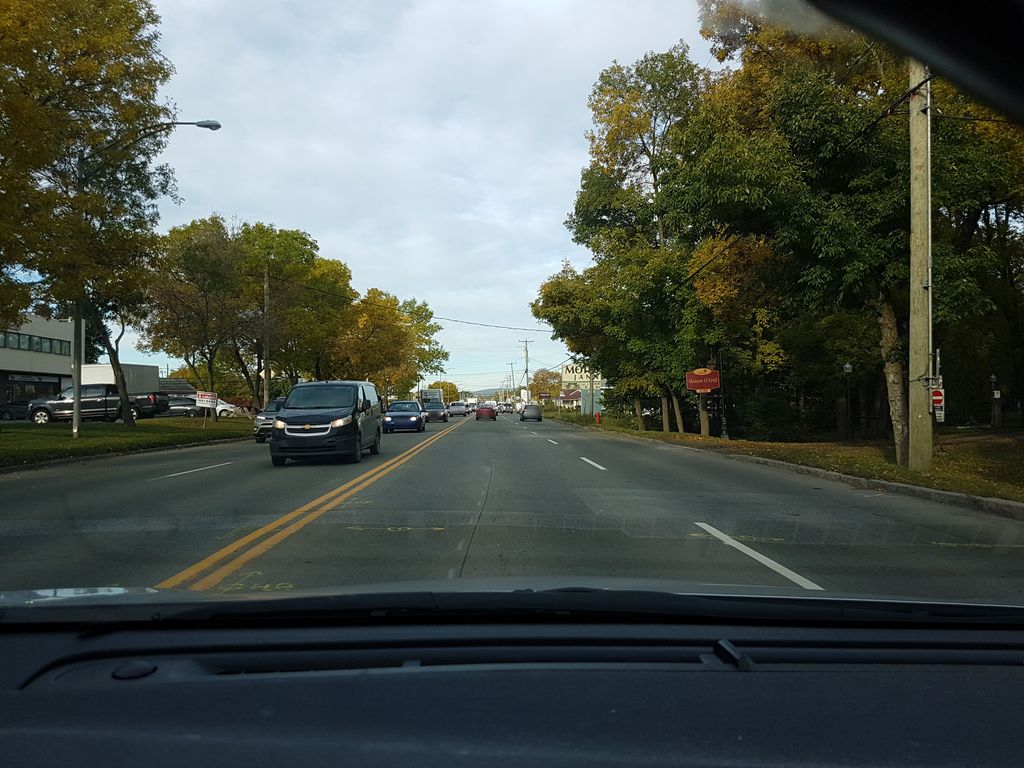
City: quebec_city